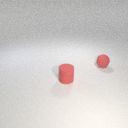
small red rubber sphere to the right of small red rubber cylinder